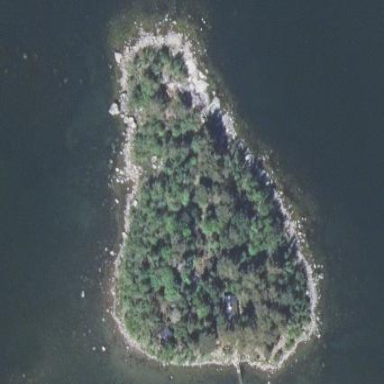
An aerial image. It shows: Islet located along the natural coastline.